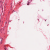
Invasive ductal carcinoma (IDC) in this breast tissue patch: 0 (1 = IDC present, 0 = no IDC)